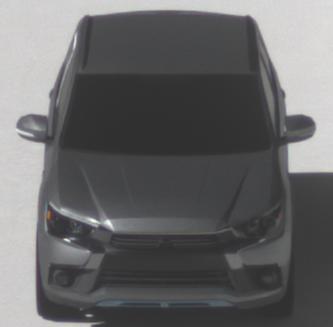
Make: Mitsubishi
Model: Outlander 2.0 Plug-In Hybrid
Detailed model: Outlander (III) Plug-In Hybrid
Model produced from: 2015/10
Model produced until: 2018/08
Doors: 5
Color: gray
Road condition: dry road
Daytime: morning or afternoon
Contrast: high contrast